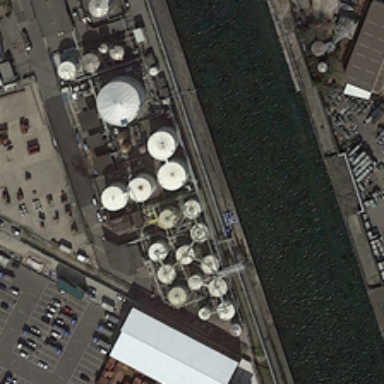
Many storage tanks and several buildings with a parking lot are near a river .